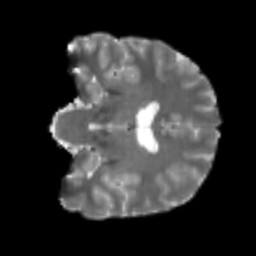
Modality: T2w
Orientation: coronal
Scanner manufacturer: siemens
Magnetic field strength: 3 T
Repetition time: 4 s
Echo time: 0.0594 s